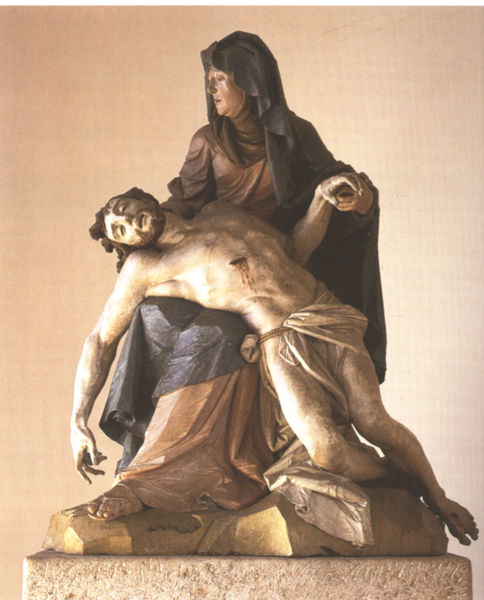
Titel: Pietà
Künstler: Franz Ignaz Günther
Standort: Nenningen, Friedhofskapelle (EU - D - BW)
Schlagwörter: gott, sitzen, holz, schleier, sockel, stein, tod, tot, gewand, sitzend, mutter, skulptur, statue, halstuch, sitzt, bildhauerei, liegend, christus, jesus, kreuzigung, pieta, leiden, maria, madonna, liegt, leidend, esus